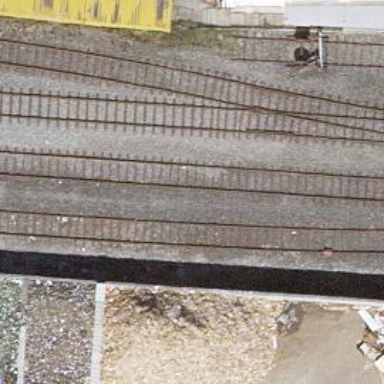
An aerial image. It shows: Preserved railway in yard with one track.